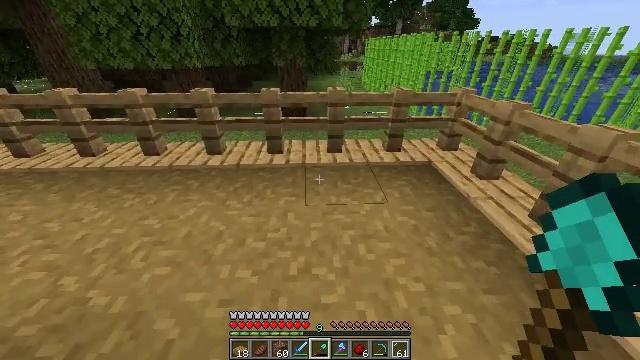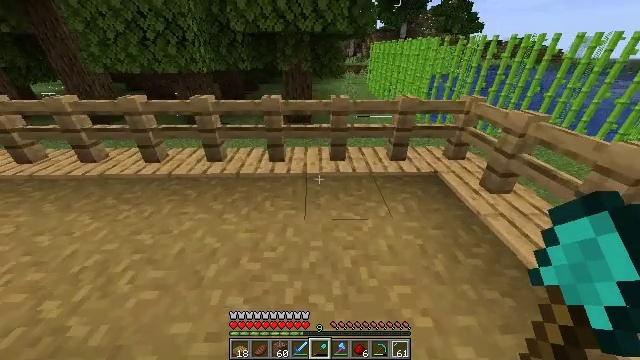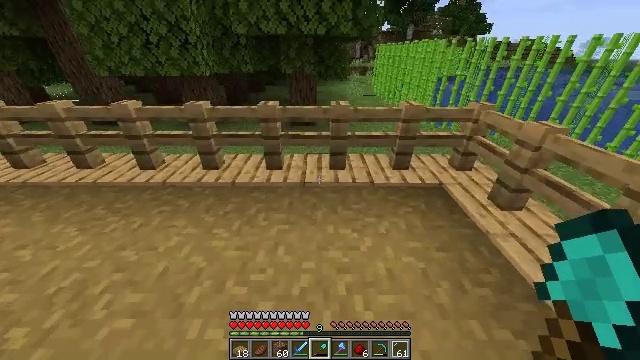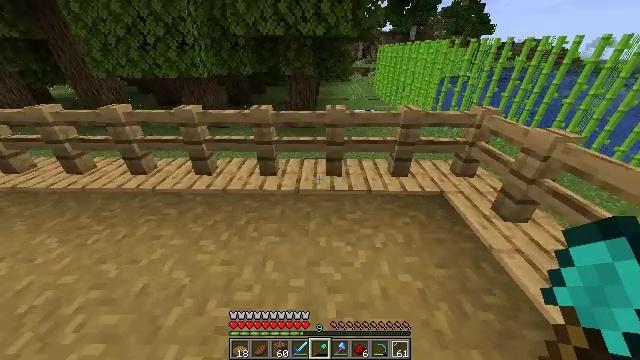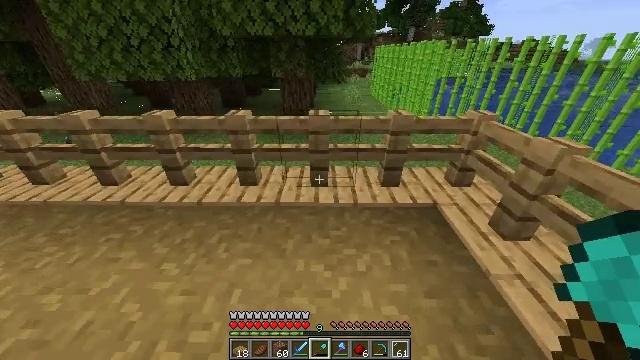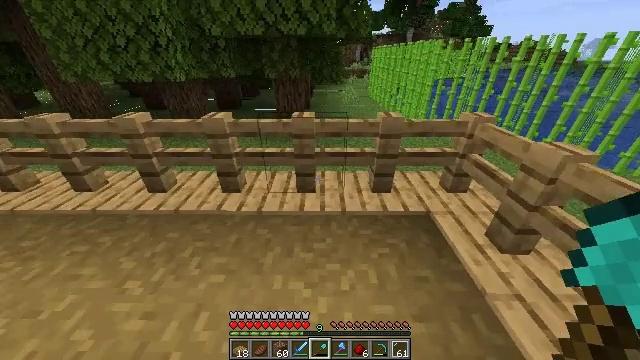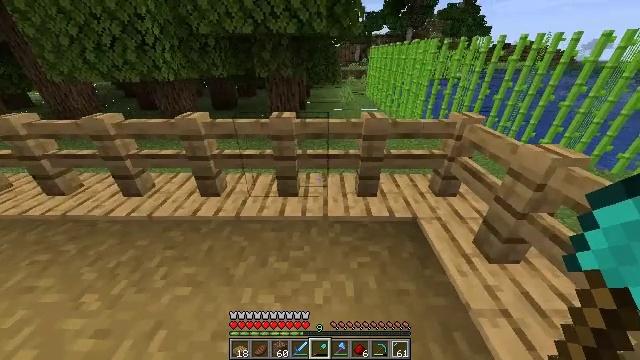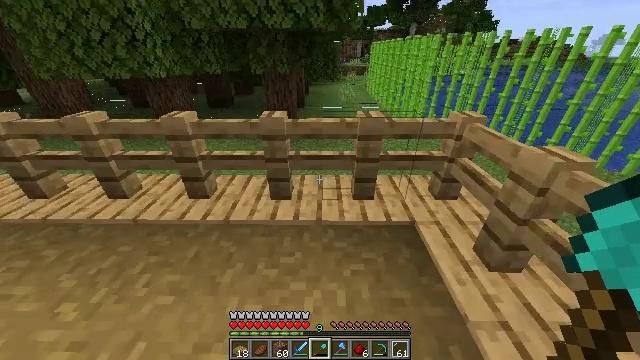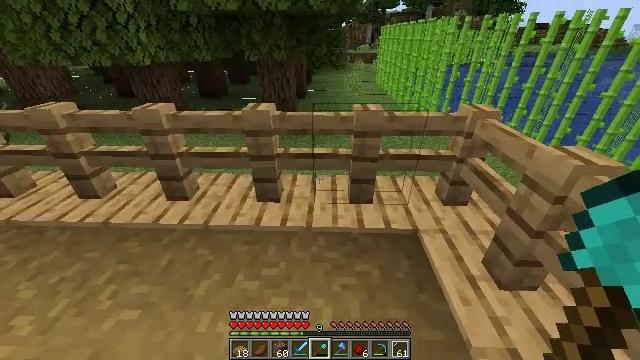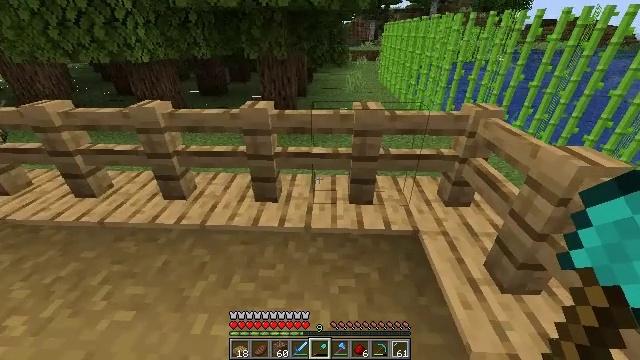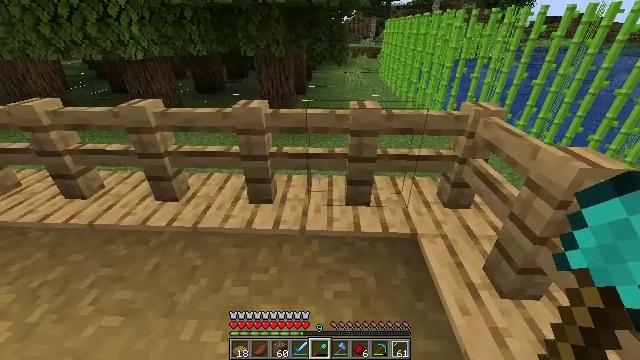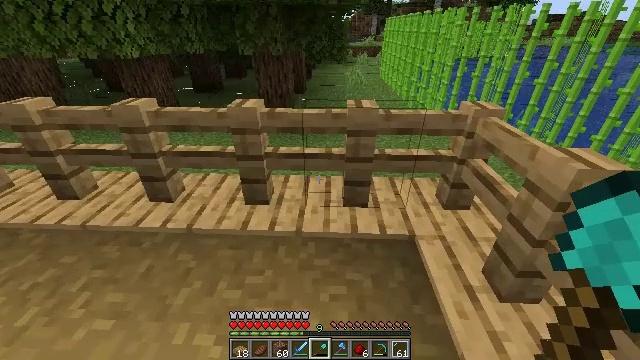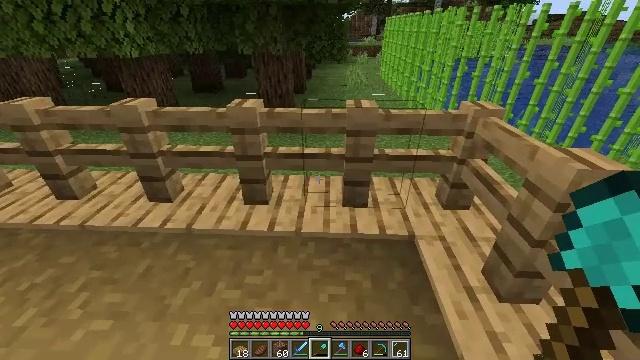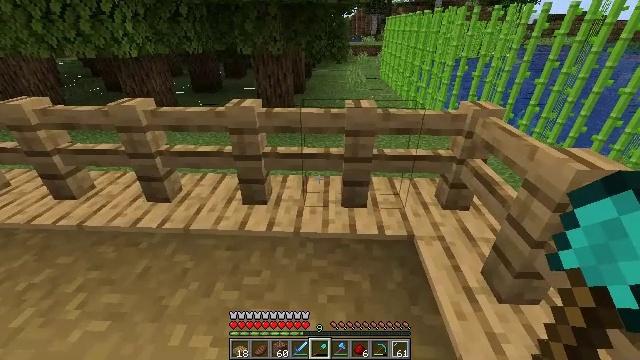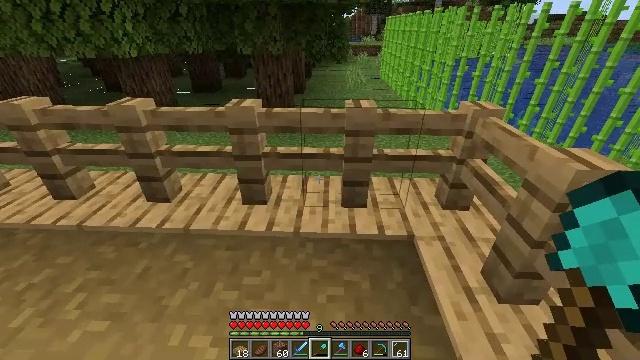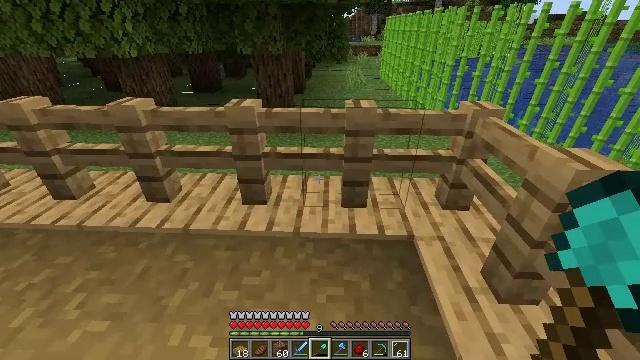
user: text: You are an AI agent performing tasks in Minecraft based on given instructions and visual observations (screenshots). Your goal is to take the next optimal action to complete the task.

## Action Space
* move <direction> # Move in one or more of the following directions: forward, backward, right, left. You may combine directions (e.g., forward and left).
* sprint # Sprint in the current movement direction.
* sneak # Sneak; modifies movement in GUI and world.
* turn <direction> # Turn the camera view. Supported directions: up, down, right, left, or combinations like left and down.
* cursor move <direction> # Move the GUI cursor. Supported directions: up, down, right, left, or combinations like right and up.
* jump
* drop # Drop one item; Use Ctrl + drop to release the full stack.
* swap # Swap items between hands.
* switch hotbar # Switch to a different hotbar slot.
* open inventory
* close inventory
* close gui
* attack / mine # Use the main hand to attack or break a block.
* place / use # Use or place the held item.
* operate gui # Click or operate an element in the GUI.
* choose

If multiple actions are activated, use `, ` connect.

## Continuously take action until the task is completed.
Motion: motion action
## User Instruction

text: Collect carrots by breaking the crop.
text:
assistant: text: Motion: move forward and move right, turn left
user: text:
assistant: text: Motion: move forward and move right, turn left
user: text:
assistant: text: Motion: move forward and move right
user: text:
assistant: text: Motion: move forward and move right
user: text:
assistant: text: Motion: move forward and move right
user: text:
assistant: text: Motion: move right
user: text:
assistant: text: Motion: no_op
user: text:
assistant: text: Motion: turn left
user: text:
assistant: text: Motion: no_op
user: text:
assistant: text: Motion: no_op
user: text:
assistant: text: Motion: no_op
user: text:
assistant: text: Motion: no_op
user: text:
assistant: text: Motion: no_op
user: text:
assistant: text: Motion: no_op
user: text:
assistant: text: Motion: no_op
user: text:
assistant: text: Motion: no_op
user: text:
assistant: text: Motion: no_op
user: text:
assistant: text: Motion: no_op
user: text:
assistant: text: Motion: no_op
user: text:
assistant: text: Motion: no_op
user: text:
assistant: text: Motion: no_op
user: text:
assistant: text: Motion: no_op
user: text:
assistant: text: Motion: no_op
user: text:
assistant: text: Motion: no_op
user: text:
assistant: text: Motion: no_op
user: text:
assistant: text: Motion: no_op
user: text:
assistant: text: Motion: no_op
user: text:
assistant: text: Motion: no_op
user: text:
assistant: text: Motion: no_op
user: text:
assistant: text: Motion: no_op